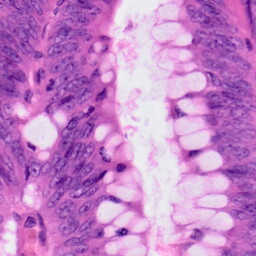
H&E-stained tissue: Colon